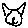
Label: cat